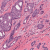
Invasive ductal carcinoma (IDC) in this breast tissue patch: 1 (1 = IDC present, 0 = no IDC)